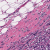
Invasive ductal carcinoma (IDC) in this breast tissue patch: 1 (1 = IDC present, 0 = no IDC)